Question: I am trying to create circular phylogenetic tree. I have this part of code:
'''
fit<- hclust(dist(Data[,-4]), method = "complete", members = NULL)
nclus= 3
color=c('red','blue','green')
color_list=rep(color,nclus/length(color))
clus=cutree(fit,nclus)
plot(as.phylo(fit),type='fan',tip.color=color_list[clus],label.offset=0.2,no.margin=TRUE, cex=0.70, show.node.label = TRUE)
'''
And this is result:

Also I am trying to show label for each node and to color branches. Any suggestion how to do that?
Thanks!
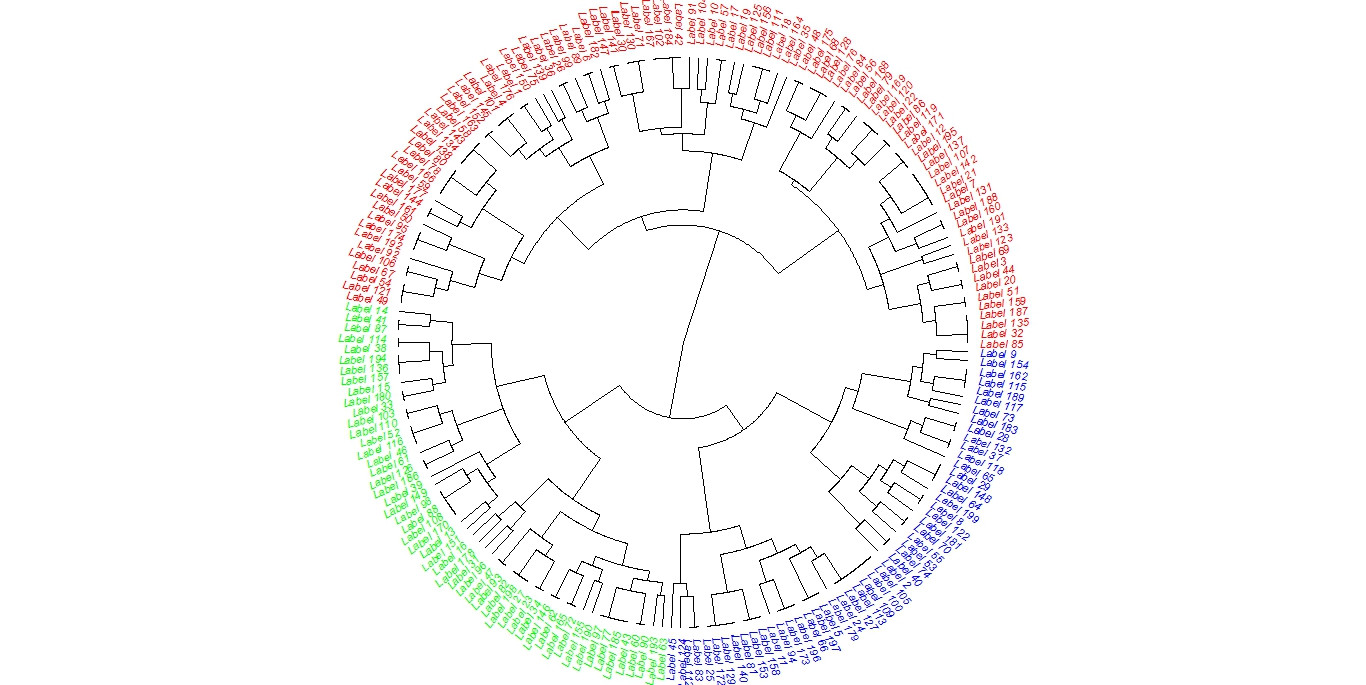
Answer: When you say "color branches" I assume you mean color the edges. This seems to work, but I have to think there's a better way.
Using the built-in 'mtcars' dataset here, since you did not provide your data.
'''
plot.fan <- function(hc, nclus=3) {
palette <- c('red','blue','green','orange','black')[1:nclus]
clus <-cutree(hc,nclus)
X <- as.phylo(hc)
edge.clus <- sapply(1:nclus,function(i)max(which(X$edge[,2] %in% which(clus==i))))
order <- order(edge.clus)
edge.clus <- c(min(edge.clus),diff(sort(edge.clus)))
edge.clus <- rep(order,edge.clus)
plot(X,type='fan',
tip.color=palette[clus],edge.color=palette[edge.clus],
label.offset=0.2,no.margin=TRUE, cex=0.70)
}
fit <- hclust(dist(mtcars[,c("mpg","hp","wt","disp")]))
plot.fan(fit,3); plot.fan(fit,5)
'''

Regarding "label the nodes", if you mean label the tips, it looks like you've already done that. If you want different labels, unfortunately, unlike 'plot.hclust(...)' the 'labels=...' argument is rejected. You could experiment with the 'tiplabels(....)' function, but it does not seem to work very well with 'type="fan"'. The labels come from the row names of 'Data', so your best bet IMO is to change the row names prior to clustering.
If you actually mean label the nodes (the connection points between the edges, have a look at 'nodelabels(...)'. I don't provide a working example because I can't imagine what labels you would put there.